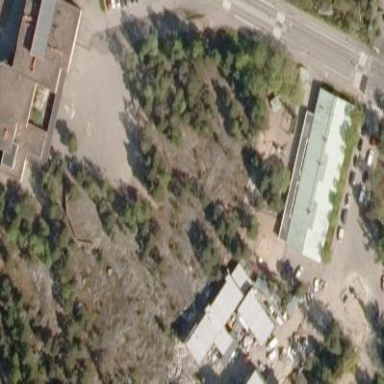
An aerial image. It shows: Kindergarten.